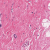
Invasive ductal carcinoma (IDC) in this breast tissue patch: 0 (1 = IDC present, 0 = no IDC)